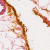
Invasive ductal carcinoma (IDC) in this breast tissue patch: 0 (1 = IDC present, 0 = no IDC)